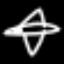
Label: airplane